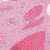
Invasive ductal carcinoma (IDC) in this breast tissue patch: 0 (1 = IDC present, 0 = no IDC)